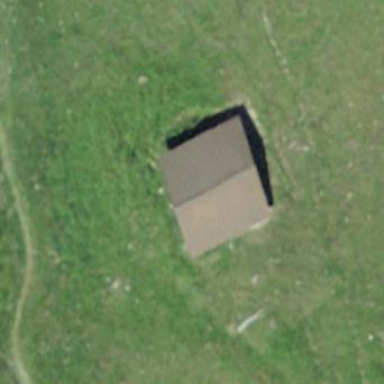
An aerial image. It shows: Hut.